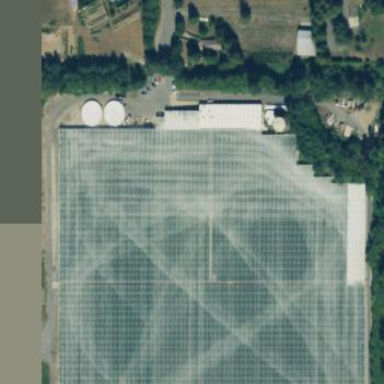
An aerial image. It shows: Area dedicated to greenhouse horticulture.